Aerial crown-view tile of a tropical tree (Barro Colorado Island, Panama), acquired 20250915:
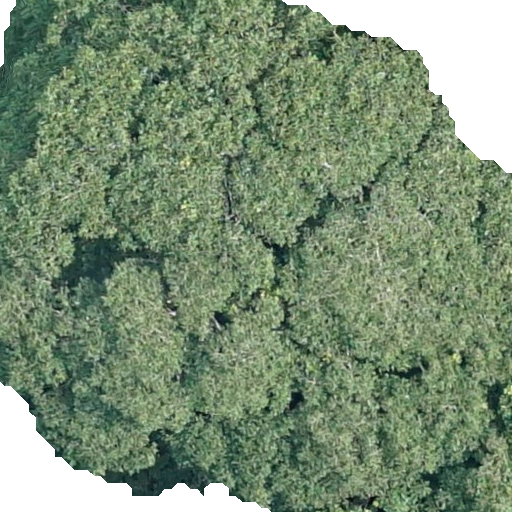
Species: Dipteryx oleifera
GBIF accepted scientific name: Dipteryx oleifera
Crown area: 418.158 m²